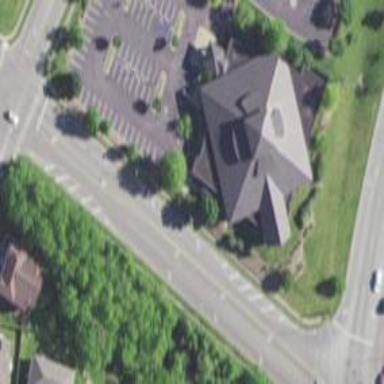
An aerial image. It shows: Building that serves as library.